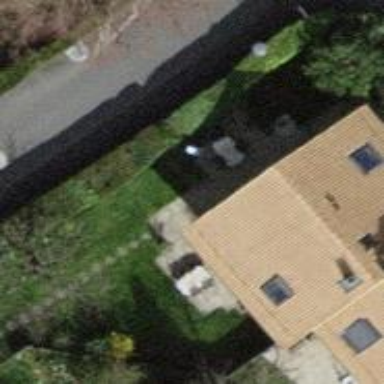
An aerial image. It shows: Garden enclosed by fence.